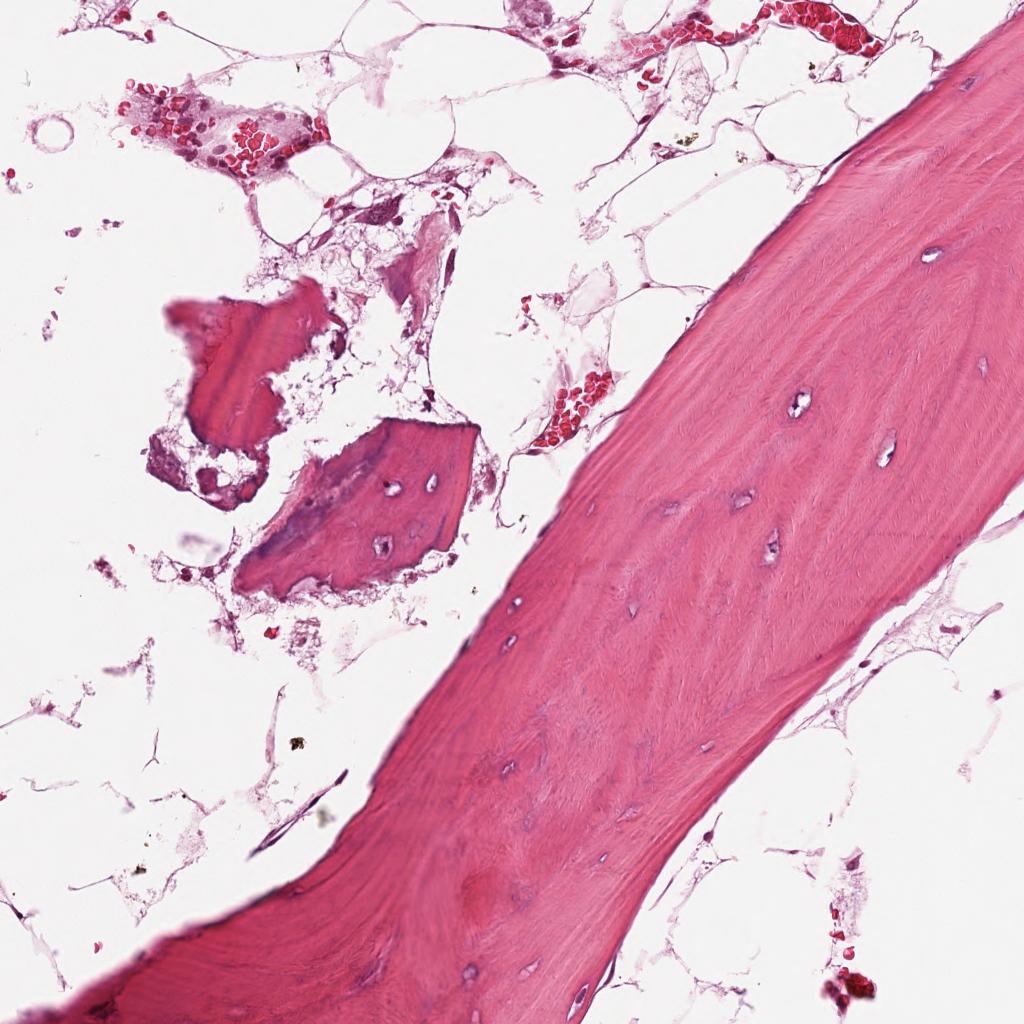
Label: Non-Tumor